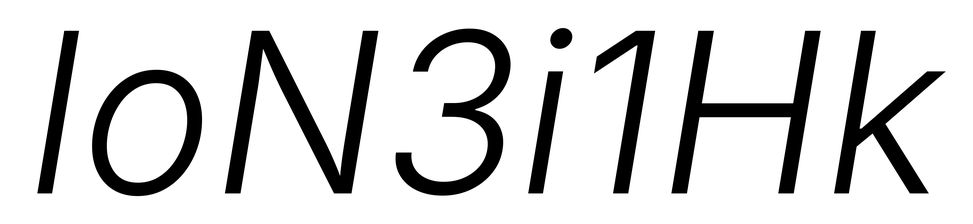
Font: Inter-Italic_Light_Italic